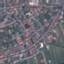
Land use / land cover: Residential